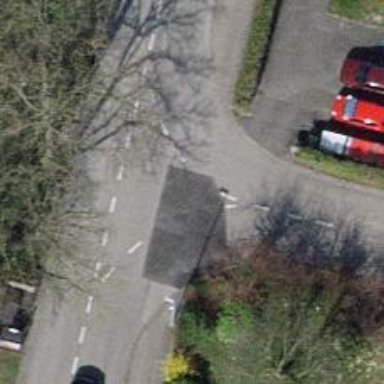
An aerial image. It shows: Residential road with asphalt surface and sidewalk.